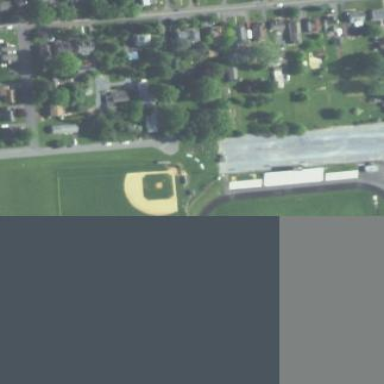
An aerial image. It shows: Baseball pitch for leisure and sports activities.